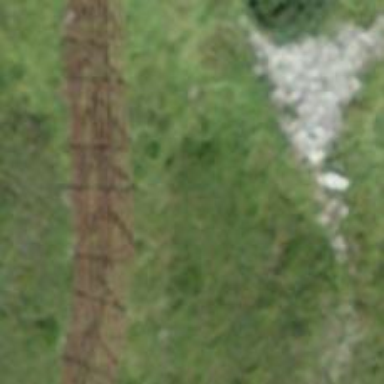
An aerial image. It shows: Avalanche barrier made of fence.